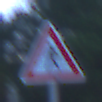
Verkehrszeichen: FussgaengerRechts
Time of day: Dawn
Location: Outdoor (Urban)
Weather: PartlyCloudy
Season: NotSpecified
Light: Natural